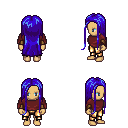
a pixel art fantasy rpg character, female body template, human, tanned skin, maroon long-sleeve shirt, gold greaves, blue extra-long hairstyle, leather bracers, four views (front, back, left, right), 2x2 character sprite sheet, small pixel art, hard edges, no anti-aliasing